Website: crate-barrel
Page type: account-selection
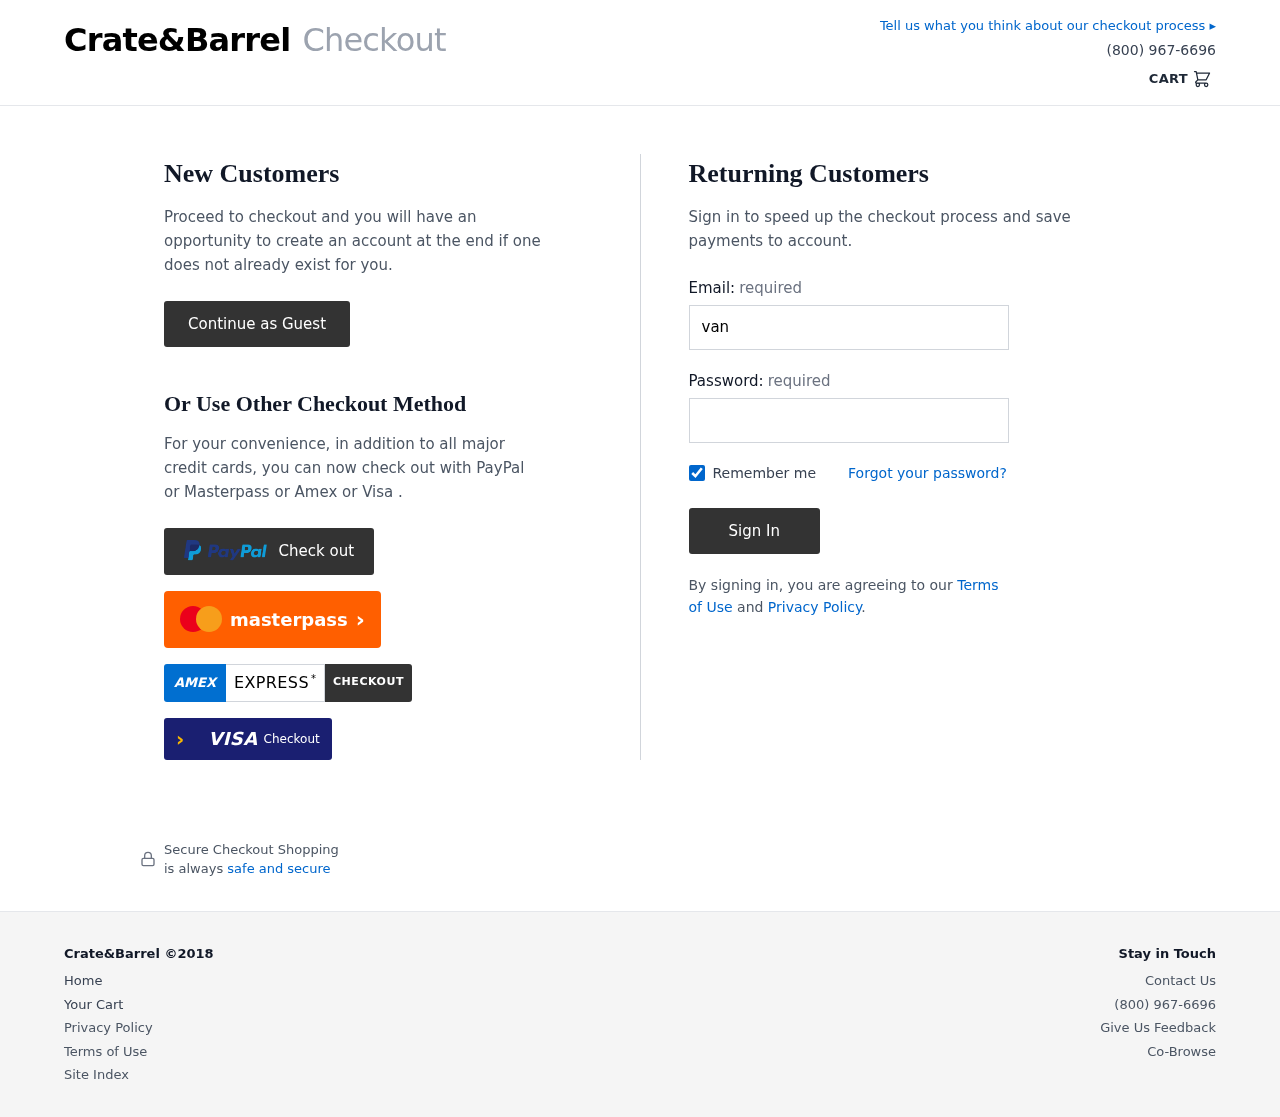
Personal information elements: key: PII_LOGIN_USERNAME
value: vanessabrown50